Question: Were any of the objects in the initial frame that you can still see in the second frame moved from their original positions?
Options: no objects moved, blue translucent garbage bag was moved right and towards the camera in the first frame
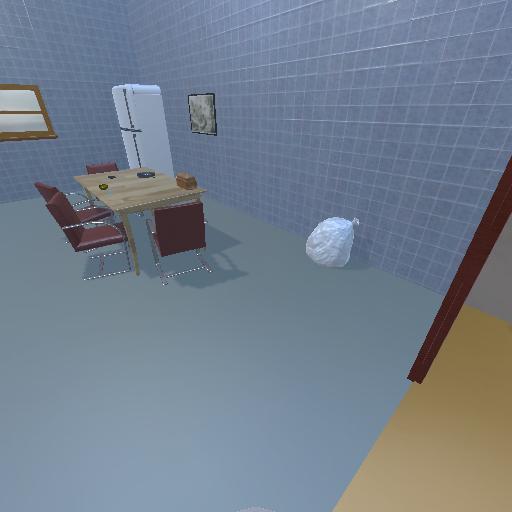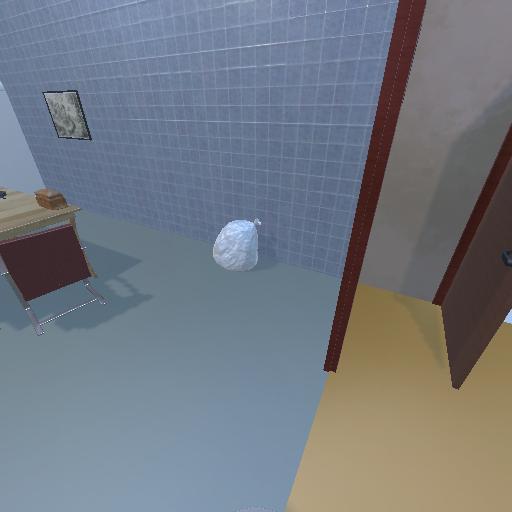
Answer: no objects moved